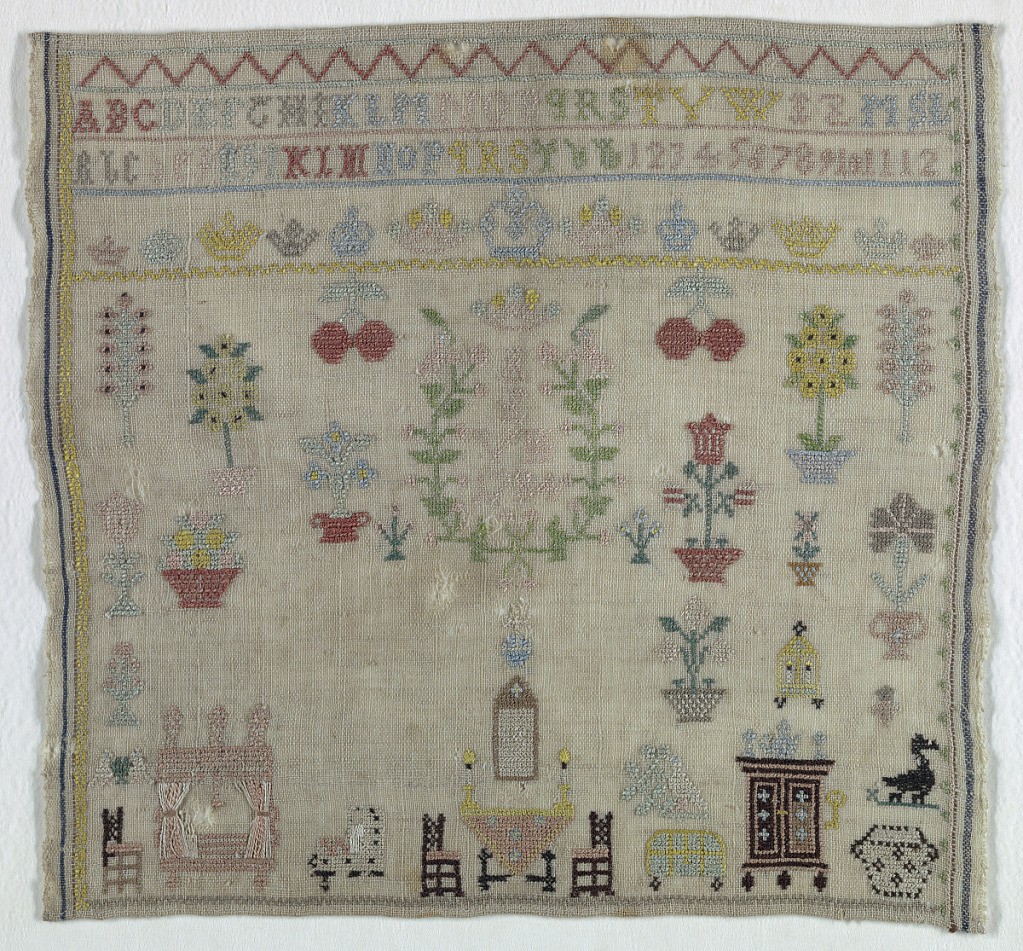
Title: Sampler
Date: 1784
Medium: silk embroidery on wool foundation Technique: embroidered
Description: A E V H 1784 in a wreath, with potted plants, funiture, alphabets and numerals.